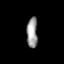
Tissue: skin
Cell type: Epithelial cells
Senescence score: 0.2646
Nuclear area (px): 327
Mean DAPI intensity: 152.465